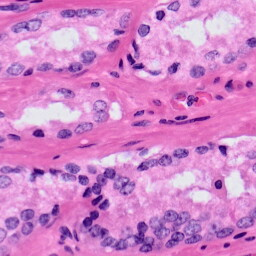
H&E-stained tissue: Prostate